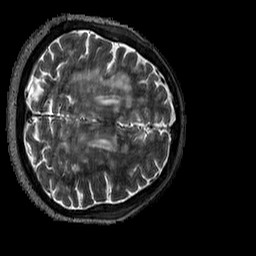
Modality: T2w
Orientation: axial
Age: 62
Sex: female
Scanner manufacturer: siemens
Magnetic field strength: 3 T
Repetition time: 3.2 s
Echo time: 0.567 s